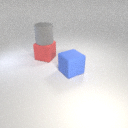
large red rubber cube behind large blue rubber cube